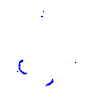
Particle: proton